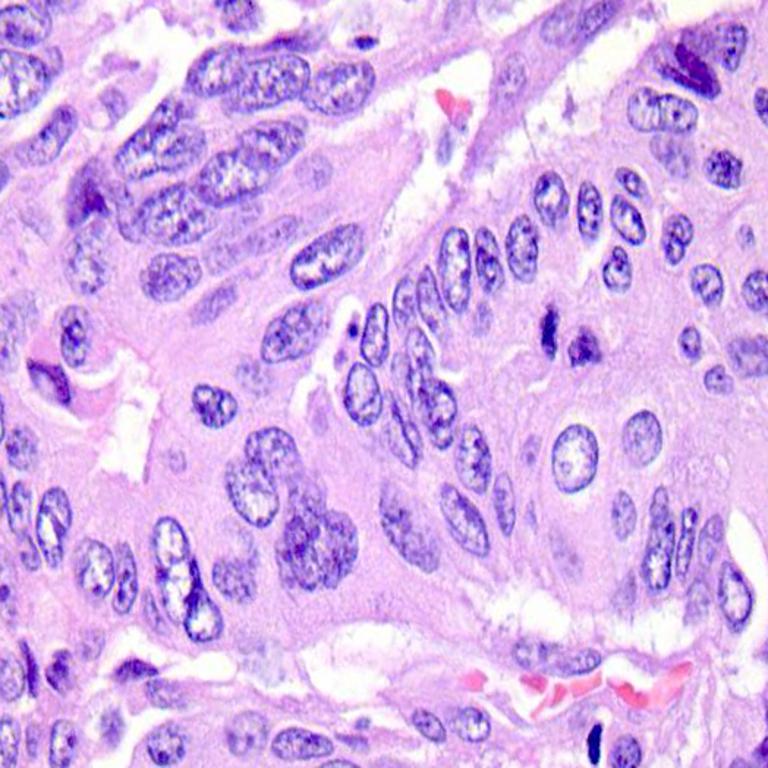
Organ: colon
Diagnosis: adenocarcinomas